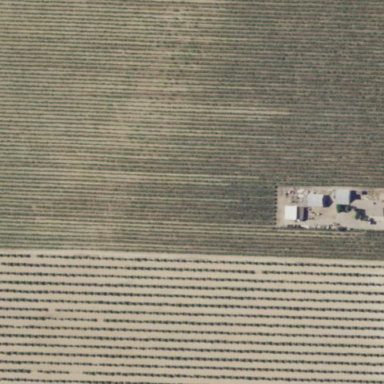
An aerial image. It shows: Vineyard where grapes are grown.